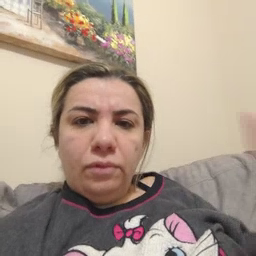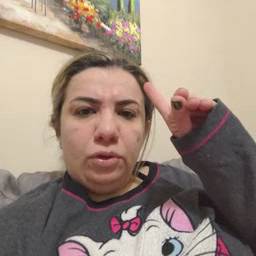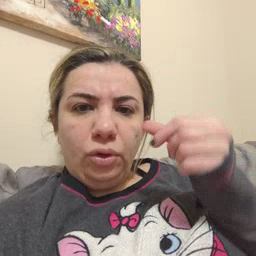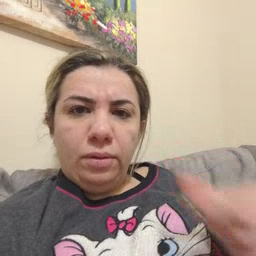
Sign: dog